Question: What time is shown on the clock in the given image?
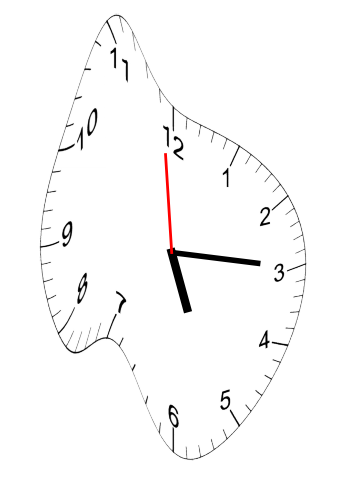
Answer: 05:14:59